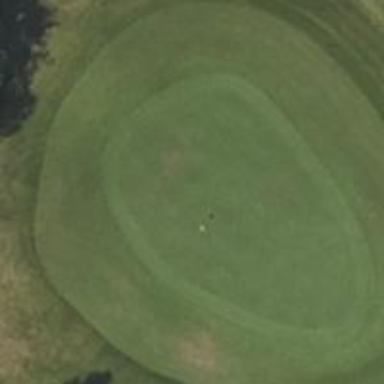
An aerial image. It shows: View of golf hole.